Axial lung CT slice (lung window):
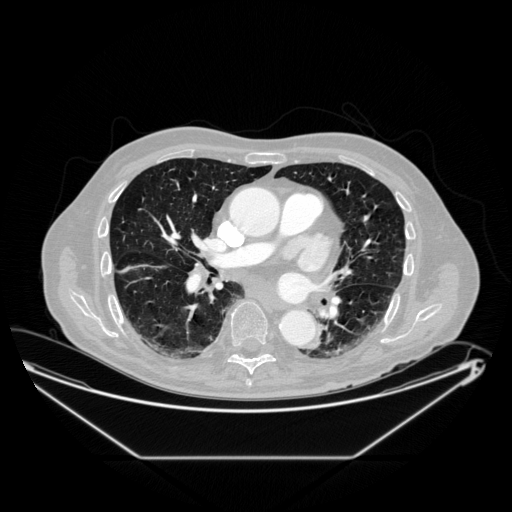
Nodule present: no